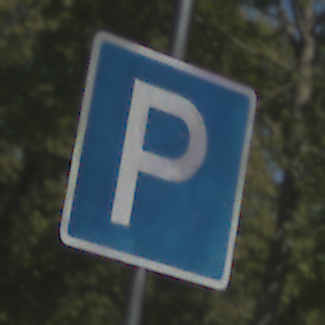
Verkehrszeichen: Parken
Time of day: Midday
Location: Outdoor (RoadRail)
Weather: Clear
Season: NotSpecified
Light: Natural